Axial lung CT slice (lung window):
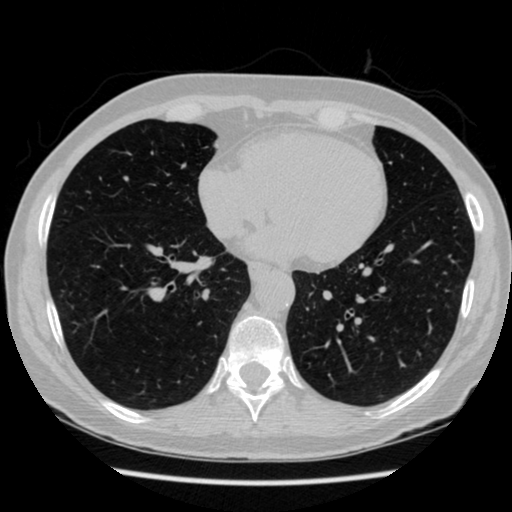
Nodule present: no